Question: I recently found this Streamgraph <URL>:

I am trying to implement the fade function in that example into my own streamgraph but am having no success.
Mine is obviously quite a bit less complicated than the one in that example. Any advice or suggestions would be hugely appreciated!
Thanks.
'''
var customPalette = [
"#ff7f0e", "#2ca02c", "#00FFFF", "#d62728", "#9467bd",
"#8c564b", "#e377c2", "#7f7f7f", "#bcbd22", "#17becf"
];
var format = d3.time.format("%y");
//creating margins around the graph
var margin = {top: 20, right: 30, bottom: 30, left: 200},
width = 1200 - margin.left - margin.right,
height = 500 - margin.top - margin.bottom;
//OUTPUT RANGE
var x = d3.time.scale()
.range([0, width]);
//OUTPUT RANGE
var y = d3.scale.linear()
.range([height, 0]);
//assining custom colors to layers
var colours = d3.scale.ordinal().range(customPalette);
var xAxis = d3.svg.axis()
.scale(x)
.orient("top")
.ticks(d3.time.years);
var yAxis = d3.svg.axis()
.scale(y)
.orient("left");
//ctreate stack layout
var stack = d3.layout.stack()
.offset("wiggle")
.order("reverse")
.values(function(d) { return d.values; })
.x(function(d) { return d.date; })
.y(function(d) { return d.amount; });
//creates array of datya elements for stacked bar graph
var nest = d3.nest()
.key(function(d) { return d.age; });
//create area
var area = d3.svg.area()
//adds curviture
.interpolate("monotone")
.x(function(d) { return x(d.date); })
.y0(function(d) { return y(d.y0); })
.y1(function(d) { return y(d.y0 + d.y); });
var svg = d3.select("body").append("svg")
//defines length of x-axis
.attr("width", width + margin.left + margin.right)
//defines height of y-axis
.attr("height", height + margin.top + margin.bottom)
.append("g")
.attr("transform", "translate(" + margin.left + "," + margin.top + ")");
d3.csv("data6.csv", function(data) {
data.forEach(function(d) {
// Convert strings to numbers
d.date = format.parse(d.date);
d.amount = +d.amount;
});
//returns an array of objects with a key feild (0-20yrs....)
//and a value array which contains associated records
var layers = stack(nest.entries(data));
//.extent() returns min and max values of argument
x.domain(d3.extent(data, function(d) { return d.date; }));
//
y.domain([0, d3.max(data, function(d) { return d.y0 + d.y; })]);
svg.selectAll(".layer")
.data(layers)
.enter().append("path")
.attr("class", "layer")
.attr("d", function(d) { return area(d.values); })
.style("fill", function(d, i) { return colours(i); });
svg.append("g")
.attr("class", "x axis")
.attr("transform", "translate(0," + 0 + ")")
.call(xAxis);
svg.append("g")
.attr("class", "y axis")
.call(yAxis);
});
'''
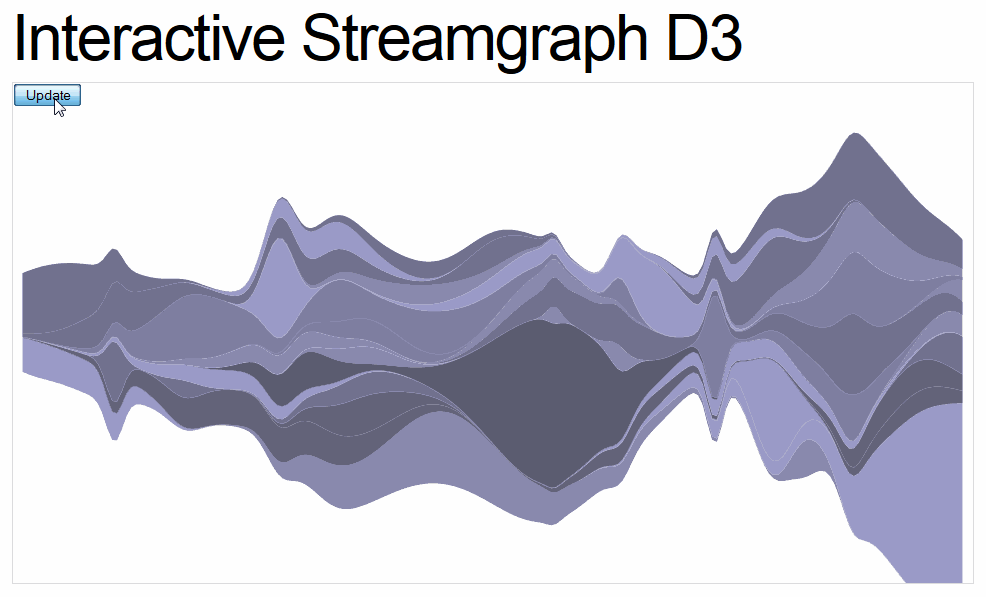
Answer: I finally got it working!! I found this handy code here
<URL>
I cut out the chunk for the fade effect. Very happy.
'''
svg.selectAll(".layer").attr("opacity", 1)
.on("mouseover", function(d, i) {
svg.selectAll(".layer").transition()
.duration(500)
.attr("opacity", function(d, j) {
return j != i ? 0.2 : 1;
});
d3.select(this)
.classed("hover", true);
})
.on("mouseout", function(d, i) {
svg.selectAll(".layer")
.transition()
.duration(500)
.attr("opacity", 1);
d3.select(this)
.classed("hover", false);
});
'''